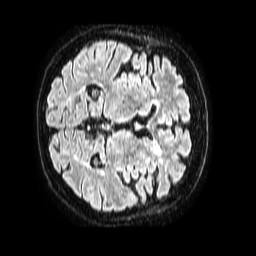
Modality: FLAIR
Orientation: axial
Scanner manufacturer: philips
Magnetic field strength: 1.5 T
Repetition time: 4.8 s
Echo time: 0.3 s